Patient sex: M
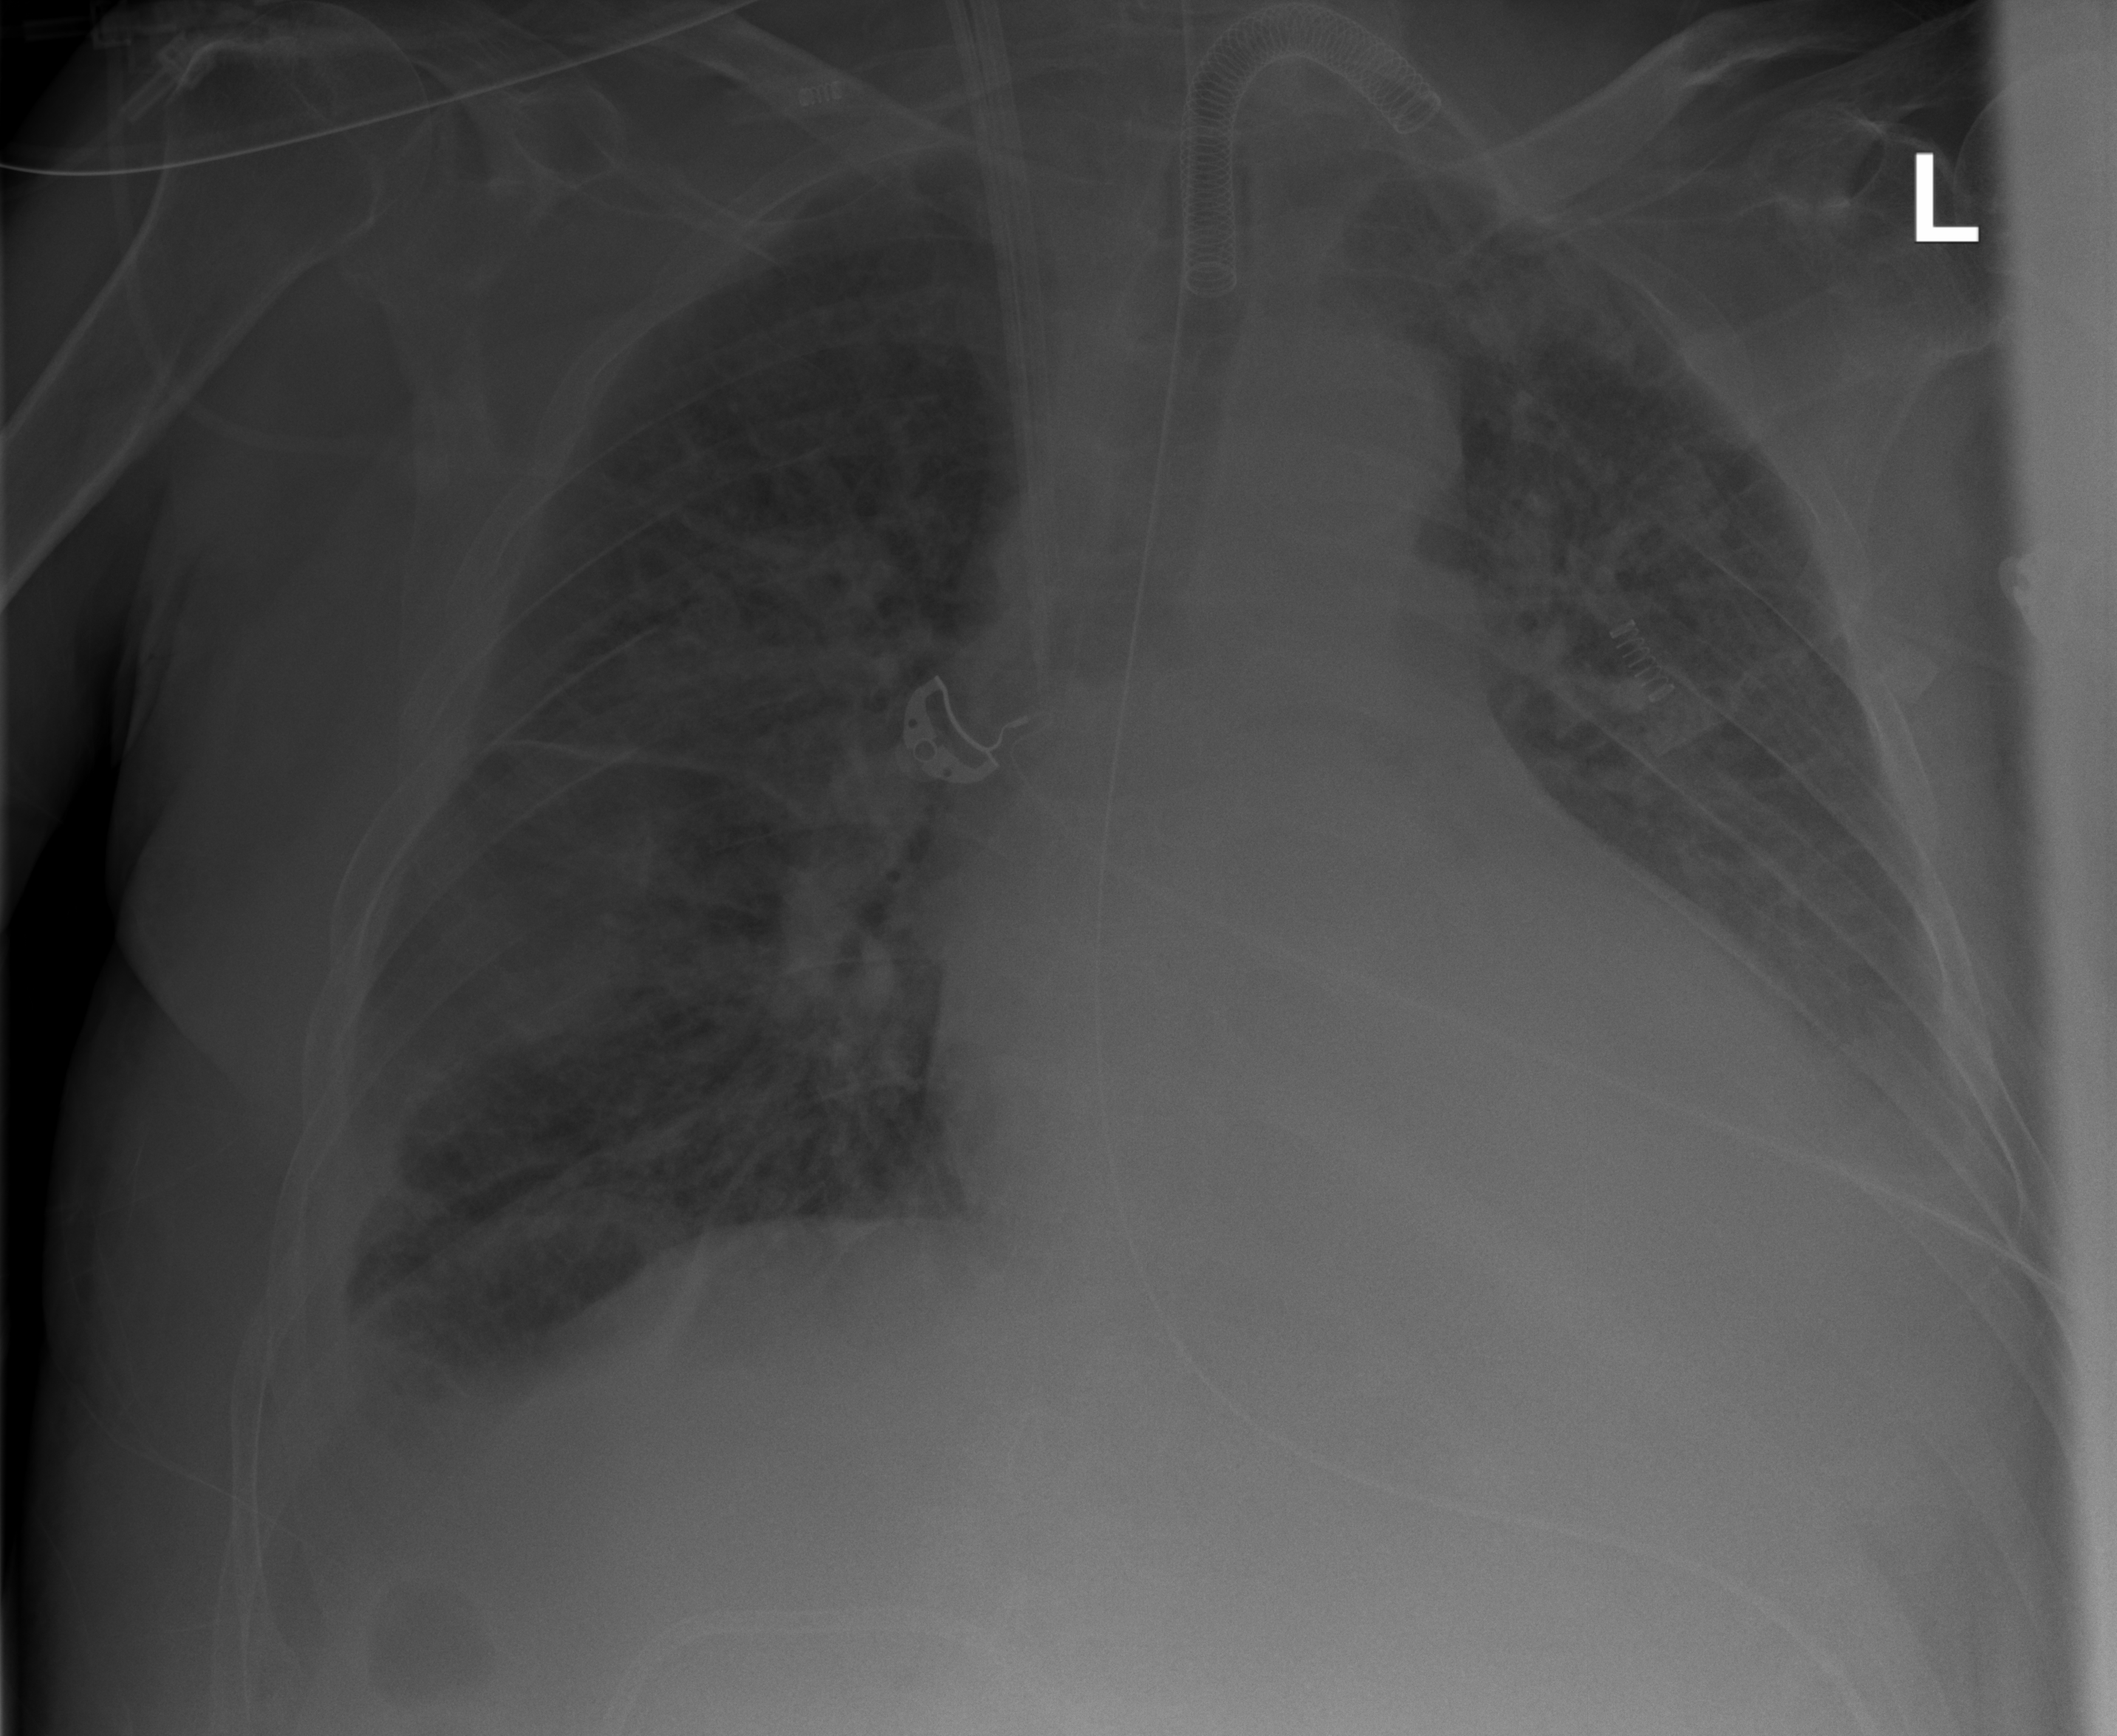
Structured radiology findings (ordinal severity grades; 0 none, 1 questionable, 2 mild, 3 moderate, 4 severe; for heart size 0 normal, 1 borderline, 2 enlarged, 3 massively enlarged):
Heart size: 2
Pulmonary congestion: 3
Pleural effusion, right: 2
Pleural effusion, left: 3
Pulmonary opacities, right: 3
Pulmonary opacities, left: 2
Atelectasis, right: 2
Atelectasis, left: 2